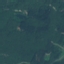
Land use / land cover: Forest